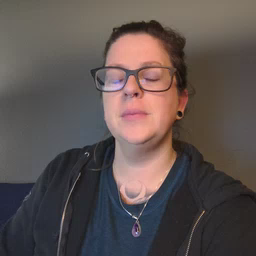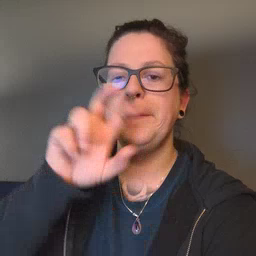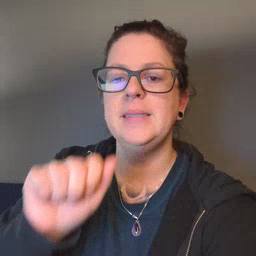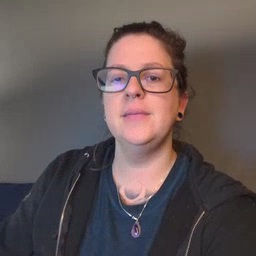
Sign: pizza